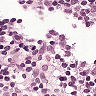
Metastatic tissue present: no